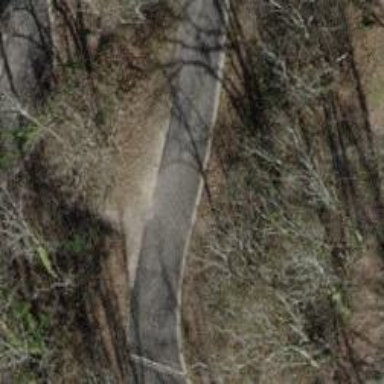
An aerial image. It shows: Dirt path.